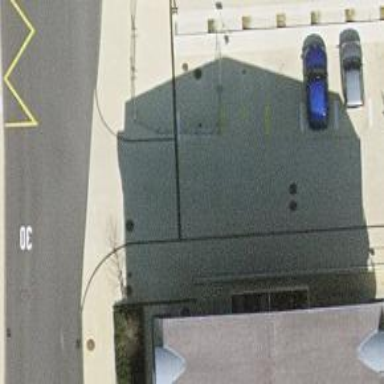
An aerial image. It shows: Parking entrance.